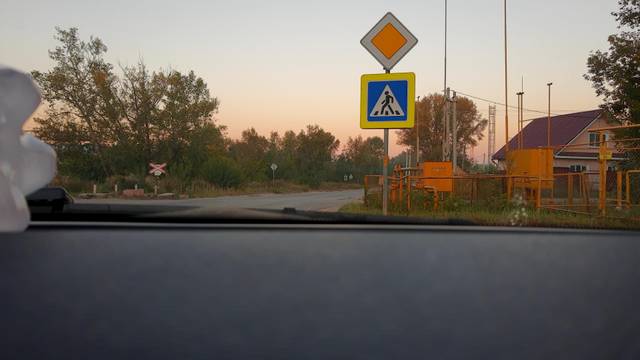
Region: Russia
Coordinates: 56.35, 44.073